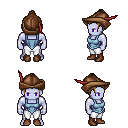
a pixel art fantasy rpg character, male body template, dark elf, purple skin, blue vest, white pants, blonde short topknot hairstyle, leather cap, brown shoes, four views (front, back, left, right), 2x2 character sprite sheet, small pixel art, hard edges, no anti-aliasing